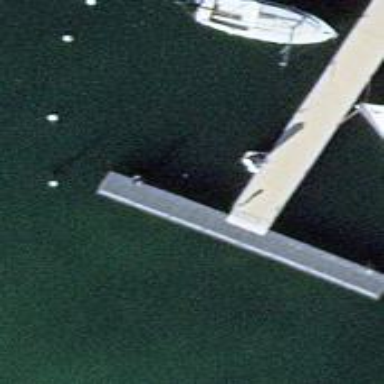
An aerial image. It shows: Man-made pier.